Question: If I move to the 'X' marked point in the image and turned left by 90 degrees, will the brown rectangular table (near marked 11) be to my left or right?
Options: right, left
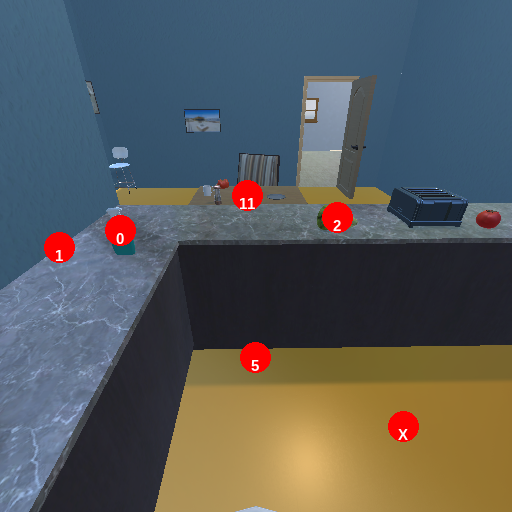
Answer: right